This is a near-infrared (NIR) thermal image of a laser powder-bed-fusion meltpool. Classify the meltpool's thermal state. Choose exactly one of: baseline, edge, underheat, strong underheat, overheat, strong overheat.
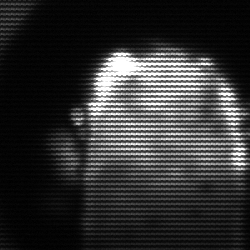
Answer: baseline